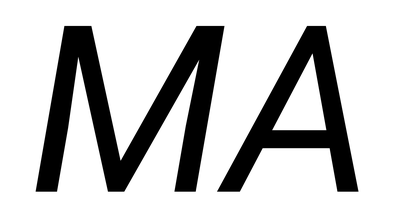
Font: Roboto-Italic_Italic